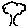
Label: tree